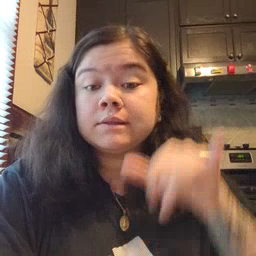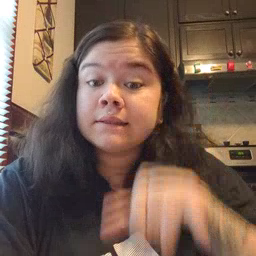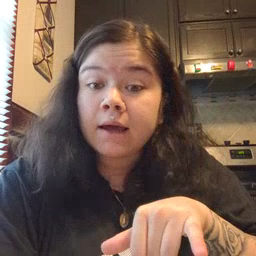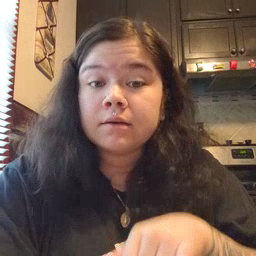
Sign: stay